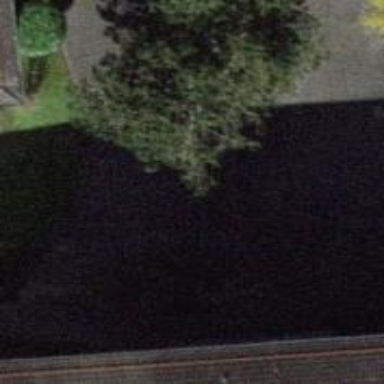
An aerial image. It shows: Urban tree with evergreen needle-leaved foliage.